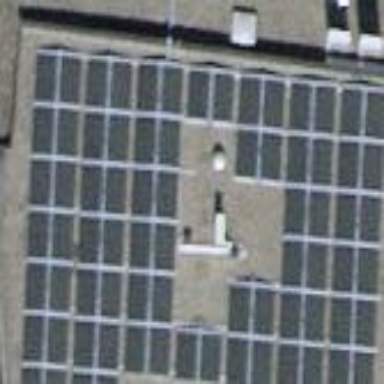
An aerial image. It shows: Solar-powered generator using photovoltaic technology. This small installation generates electricity through solar photovoltaic panels.